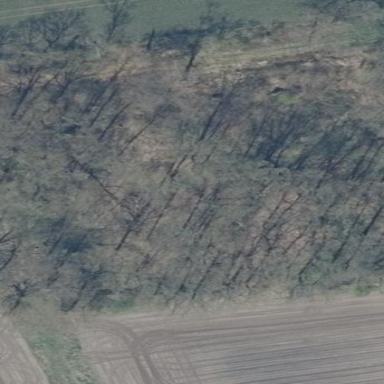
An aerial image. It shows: Forest area.